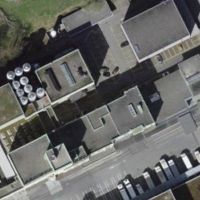
EUNIS habitat code: 54
Species observed at this site:
Tachymarptis melba